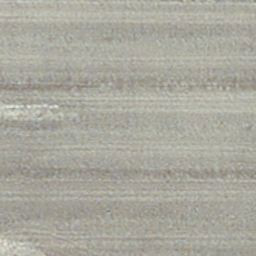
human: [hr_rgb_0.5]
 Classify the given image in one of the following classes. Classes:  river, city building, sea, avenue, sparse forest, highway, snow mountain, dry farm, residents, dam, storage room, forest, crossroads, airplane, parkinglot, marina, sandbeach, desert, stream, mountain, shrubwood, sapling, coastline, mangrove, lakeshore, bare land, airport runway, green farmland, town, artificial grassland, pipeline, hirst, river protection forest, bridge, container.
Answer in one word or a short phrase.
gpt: dry farm